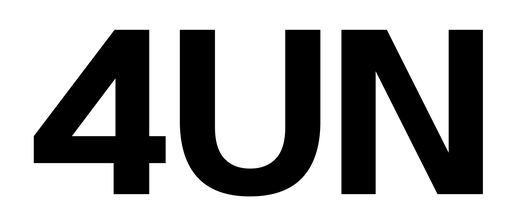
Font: InstrumentSans_Bold